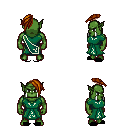
a pixel art fantasy rpg character, male body template, orc, green skin, sash dress, red pants, brunette long mohawk hairstyle, black slippers, four views (front, back, left, right), 2x2 character sprite sheet, small pixel art, hard edges, no anti-aliasing